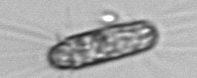
Label: Corethron_hystrix